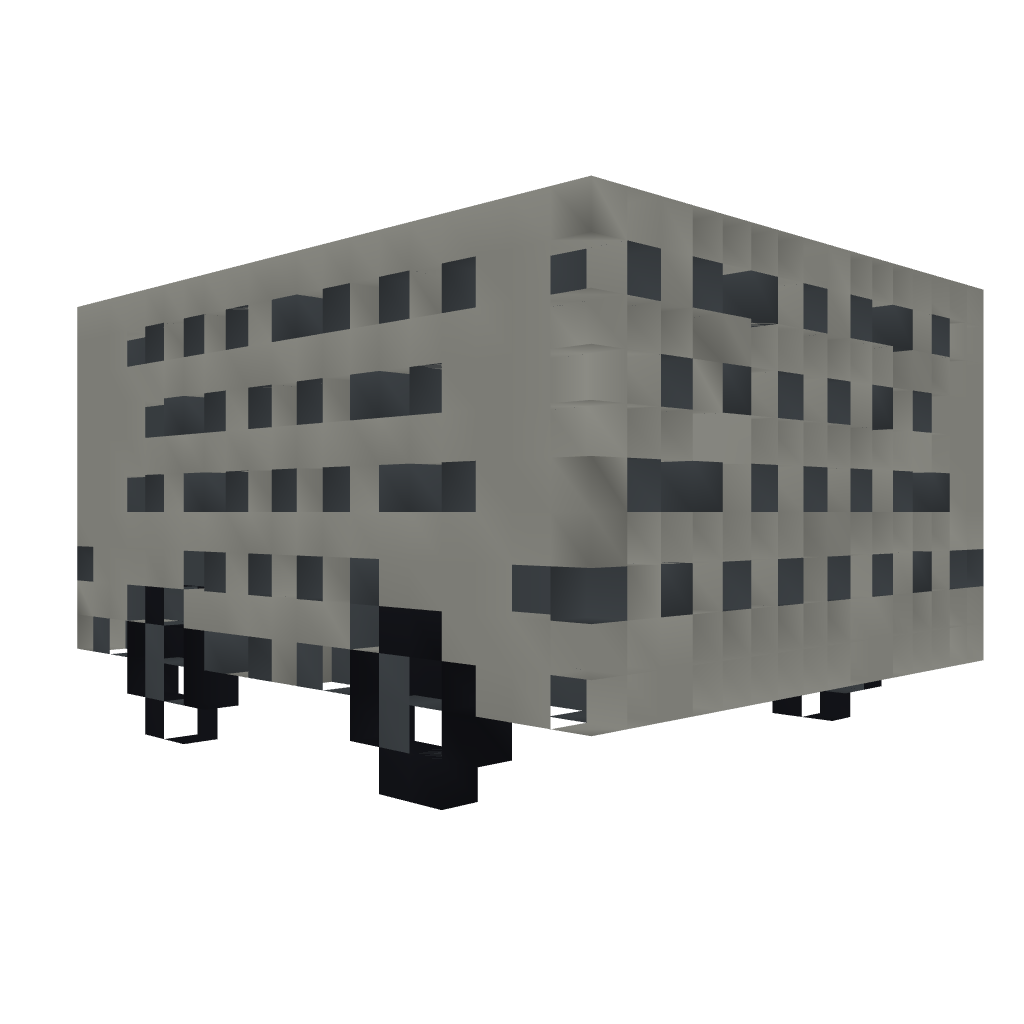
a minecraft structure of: Giant Minecart